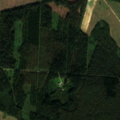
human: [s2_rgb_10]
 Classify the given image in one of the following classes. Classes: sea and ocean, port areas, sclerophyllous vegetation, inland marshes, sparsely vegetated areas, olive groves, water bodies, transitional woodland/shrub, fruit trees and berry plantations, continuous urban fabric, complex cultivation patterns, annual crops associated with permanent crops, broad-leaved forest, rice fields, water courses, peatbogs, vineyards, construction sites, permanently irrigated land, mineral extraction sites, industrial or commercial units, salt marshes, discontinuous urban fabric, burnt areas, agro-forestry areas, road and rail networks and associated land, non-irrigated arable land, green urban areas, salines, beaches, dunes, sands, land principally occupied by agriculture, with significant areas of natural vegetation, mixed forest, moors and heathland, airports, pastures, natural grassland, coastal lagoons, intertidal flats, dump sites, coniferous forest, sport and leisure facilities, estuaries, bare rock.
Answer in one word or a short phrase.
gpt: non-irrigated arable land, mixed forest, transitional woodland/shrub